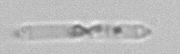
Label: Cerataulina_pelagica